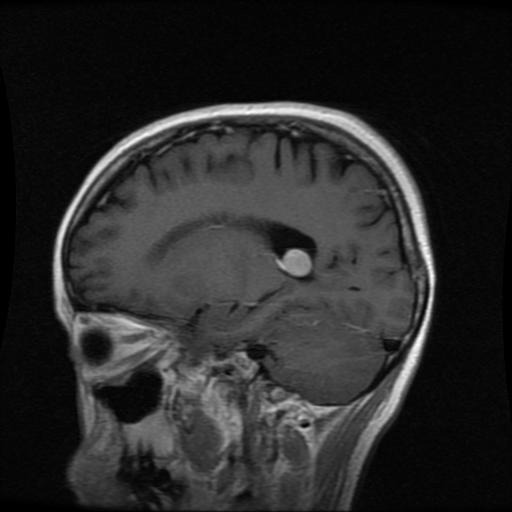
Label: meningioma